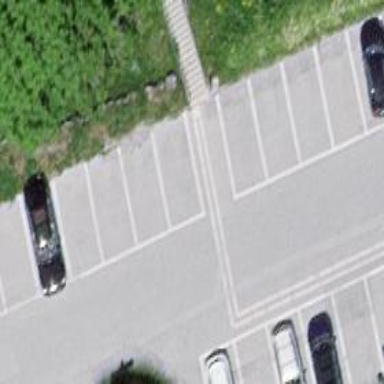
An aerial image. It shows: Concrete steps.